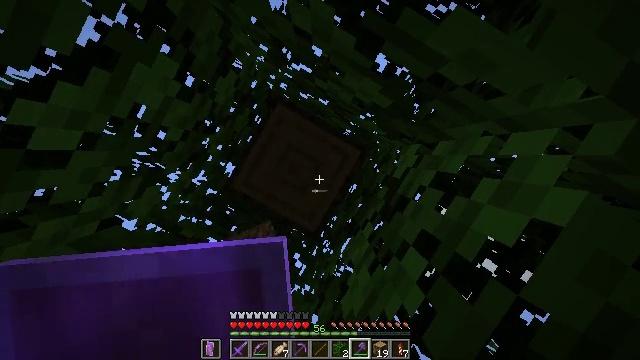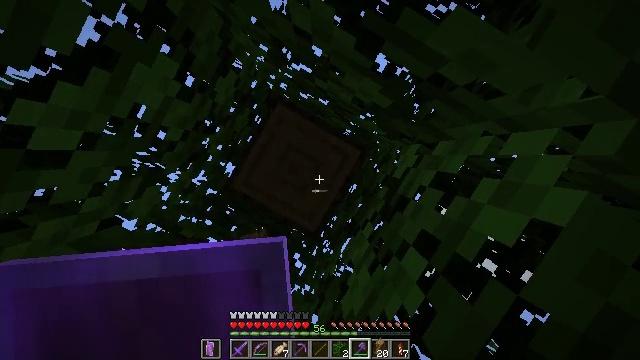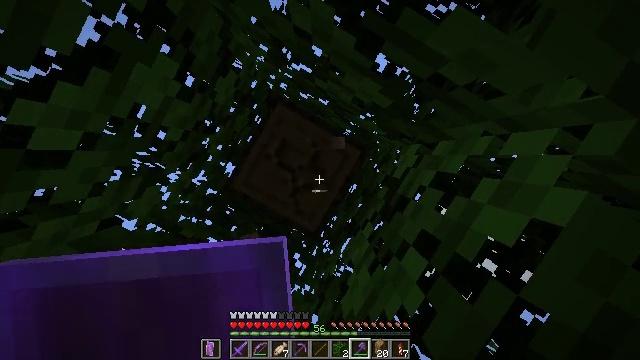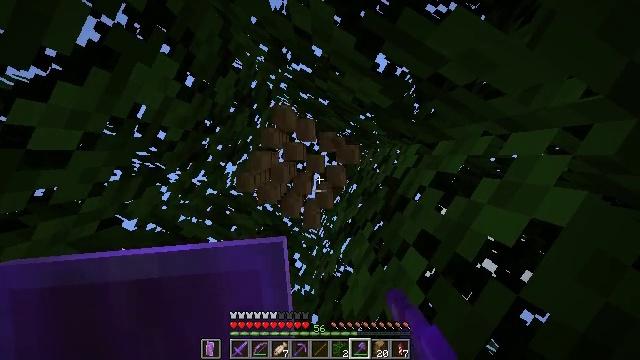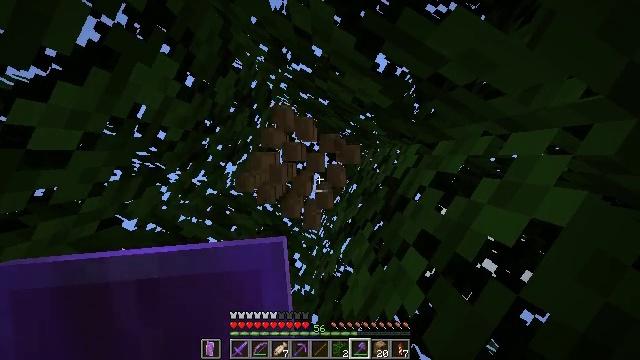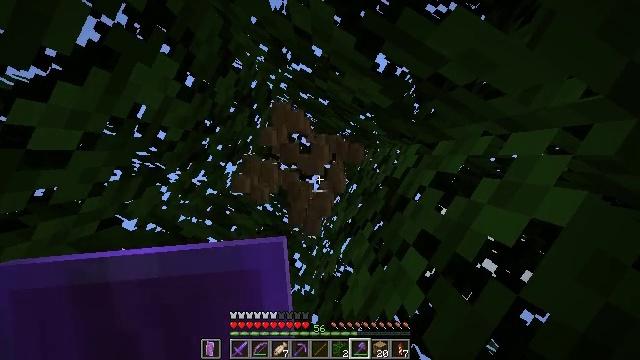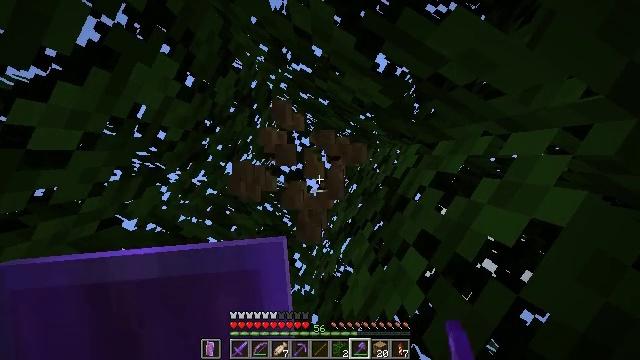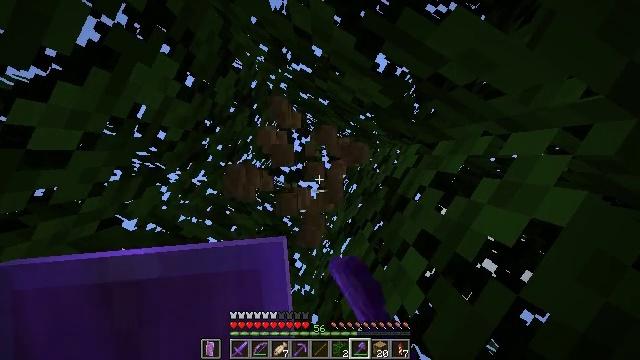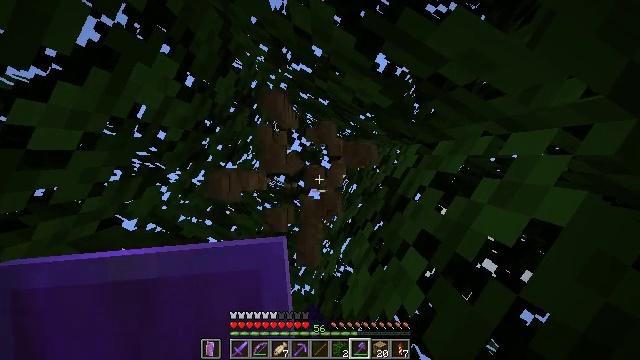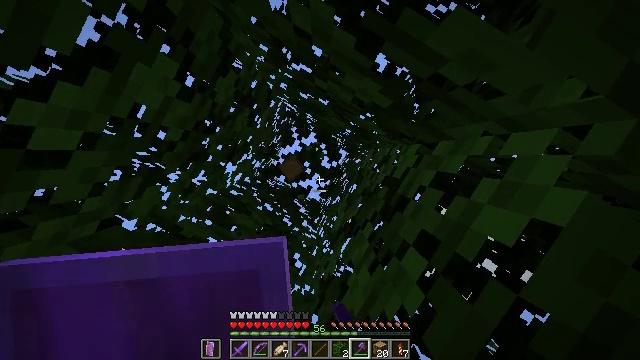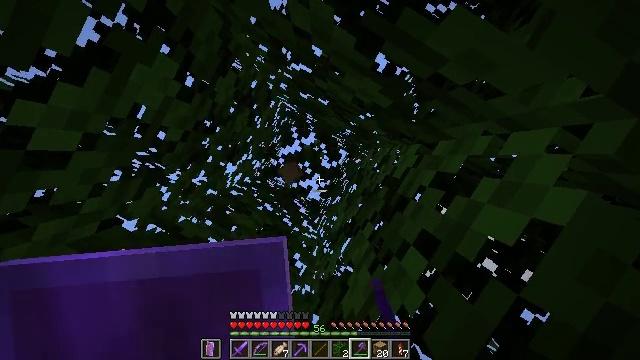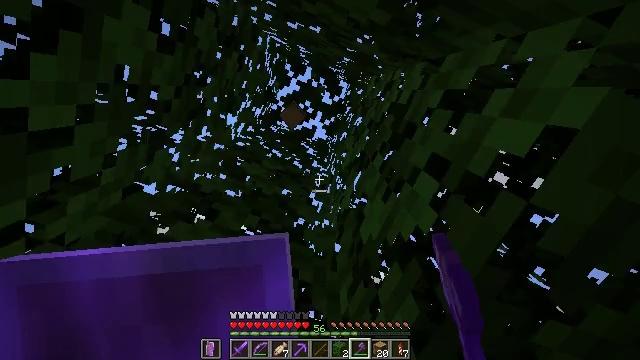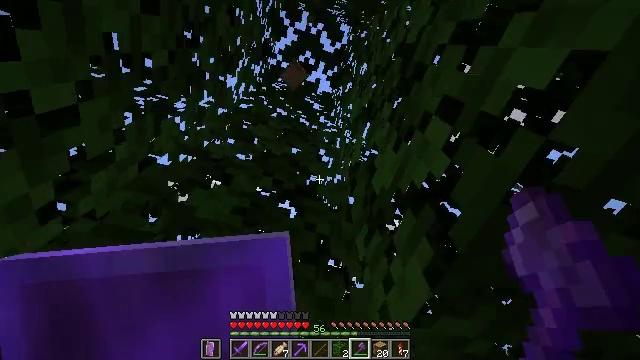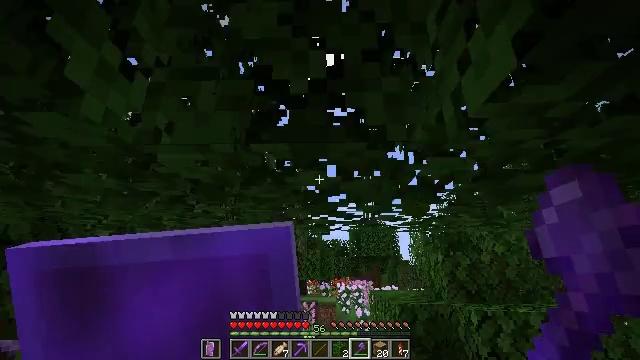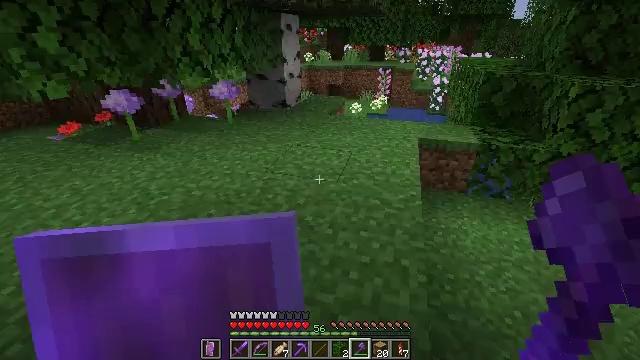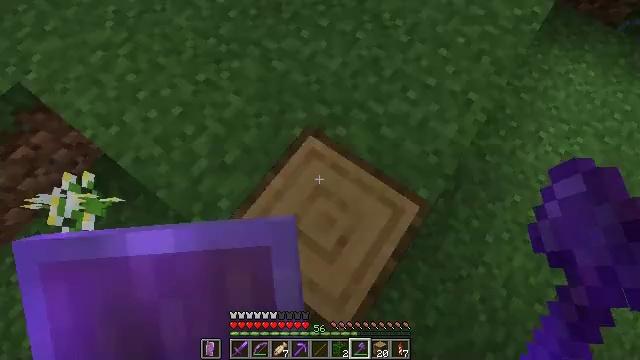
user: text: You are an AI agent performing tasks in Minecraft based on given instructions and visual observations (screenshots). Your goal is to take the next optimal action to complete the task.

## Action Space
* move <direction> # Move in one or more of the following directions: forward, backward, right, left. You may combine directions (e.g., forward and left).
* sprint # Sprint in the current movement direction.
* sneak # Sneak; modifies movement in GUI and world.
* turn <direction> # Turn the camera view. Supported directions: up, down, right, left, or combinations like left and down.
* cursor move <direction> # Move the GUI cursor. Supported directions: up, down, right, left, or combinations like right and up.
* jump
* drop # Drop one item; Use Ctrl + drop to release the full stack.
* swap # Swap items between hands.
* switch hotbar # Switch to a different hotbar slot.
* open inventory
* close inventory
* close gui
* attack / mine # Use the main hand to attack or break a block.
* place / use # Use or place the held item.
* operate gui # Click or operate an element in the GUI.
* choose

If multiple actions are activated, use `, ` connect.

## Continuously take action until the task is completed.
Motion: motion action
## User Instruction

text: Chop down the oak log.
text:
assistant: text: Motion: no_op
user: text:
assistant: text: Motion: attack / mine
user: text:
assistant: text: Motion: attack / mine
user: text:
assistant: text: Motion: attack / mine
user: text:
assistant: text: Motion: attack / mine
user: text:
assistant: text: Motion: attack / mine
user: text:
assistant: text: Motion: attack / mine
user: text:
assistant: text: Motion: no_op
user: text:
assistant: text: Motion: no_op
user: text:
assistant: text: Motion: no_op
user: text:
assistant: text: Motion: turn left and down
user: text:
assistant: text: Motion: turn left and down
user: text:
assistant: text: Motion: turn left and down
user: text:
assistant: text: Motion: turn left and down
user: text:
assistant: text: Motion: turn left and down
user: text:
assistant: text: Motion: turn left and down
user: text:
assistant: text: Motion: turn left and down
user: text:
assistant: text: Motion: no_op
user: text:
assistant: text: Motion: no_op
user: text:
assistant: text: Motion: no_op
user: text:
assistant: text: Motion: attack / mine
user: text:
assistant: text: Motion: attack / mine
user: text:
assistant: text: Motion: attack / mine
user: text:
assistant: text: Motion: attack / mine
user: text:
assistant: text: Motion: attack / mine
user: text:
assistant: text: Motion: attack / mine
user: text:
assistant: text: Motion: attack / mine
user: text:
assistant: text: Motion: attack / mine
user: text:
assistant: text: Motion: turn left and up, attack / mine
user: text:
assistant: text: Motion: turn left and up